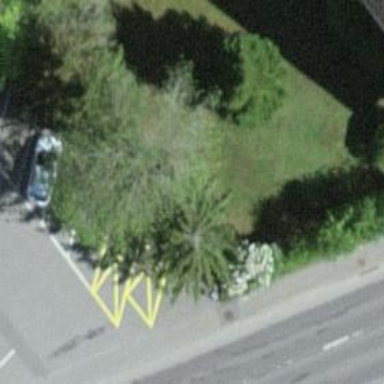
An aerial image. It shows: Charging station.